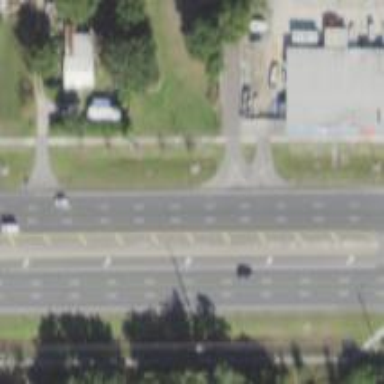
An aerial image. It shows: Asphalt road designated as trunk highway.